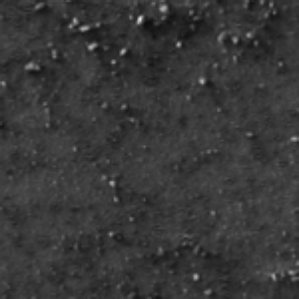
Label: frost